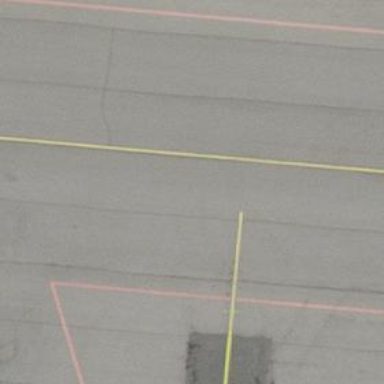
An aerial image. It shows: Airport parking position.